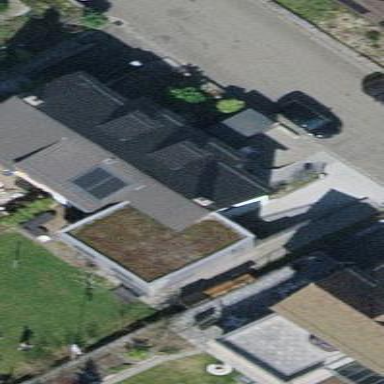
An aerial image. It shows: Building with tiled roof.